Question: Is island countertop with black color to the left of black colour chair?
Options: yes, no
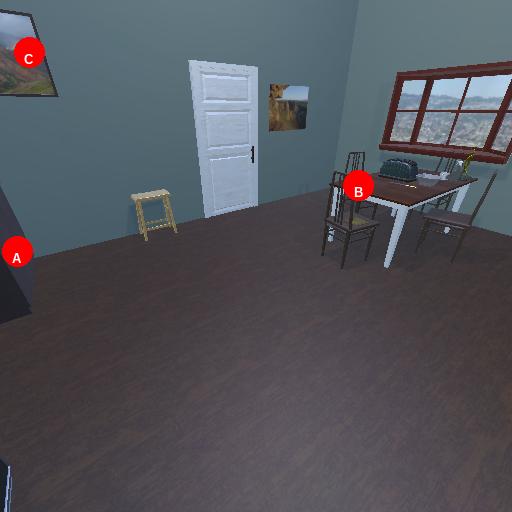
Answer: yes